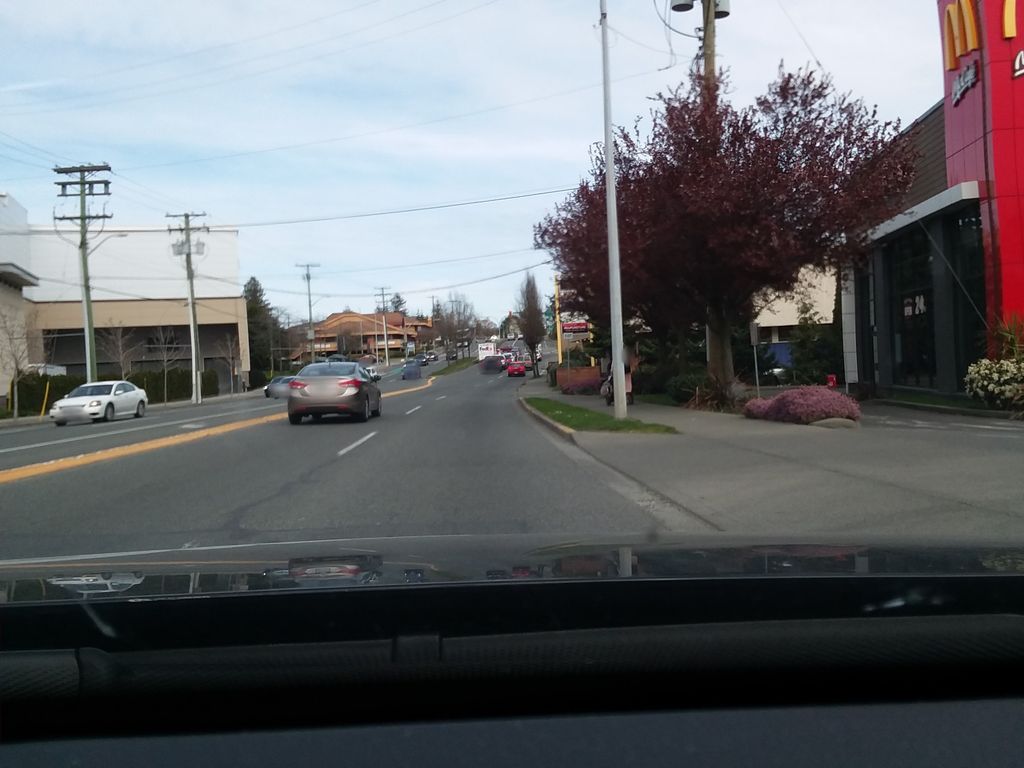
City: victoria